Question: I tested this code and got that it doesn't compiles.
'''
interface IE<T>
{
}
class A<T> : IE<T>
{
public static void F<TU>() where TU : IE<T>
{
}
static void Foo()
{
F<A<int>>();
}
}
'''
It fails even if I add 'public static void F<TU>() where TU : A<int>, IE<T>'.
afaik it's valid according to C# specs. If I remove contraint 'where TU : IE<T>' but in this case it couldn't affect, because 'A<int>' is subtype of 'IE<T>'.
And it's also funny because resharper suggest to add 'IE<T>' interface to 'A'
why this code isn't valid?
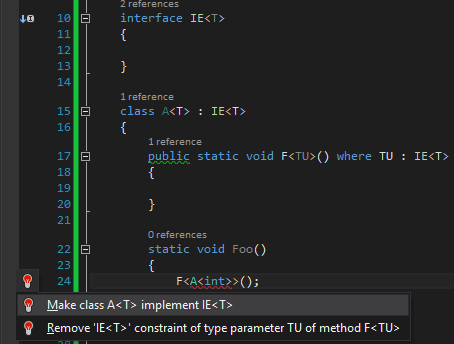
Answer: No, it's valid. The constraint of
'''
where TU : IE<T>
'''
refers to the 'T', i.e. the one for the type on which you're calling this method.
Consider a call of:
'''
A<string>.Foo();
'''
That's trying to pass 'A<int>' as a type argument for 'TU', but the constraint means that there must be a reference conversion from 'TU' to 'IE<string>', because 'T' is 'string'.
There's no conversion from 'A<int>' to 'IE<string>', hence it's broken. Basically your expectation of "'A<int>' is subtype of 'IE<T>'" isn't true for all 'T'.
Now you could change it to:
'''
public static void F<TU, TT>() where TU : IE<TT>
{
}
static void Foo()
{
F<A<int>, int>();
}
'''
now valid, because it doesn't involve 'T' at all.